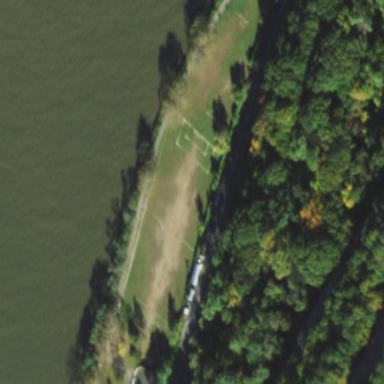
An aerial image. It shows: Soccer pitch for leisure land activities.